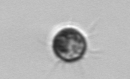
Label: Balanion